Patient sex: M
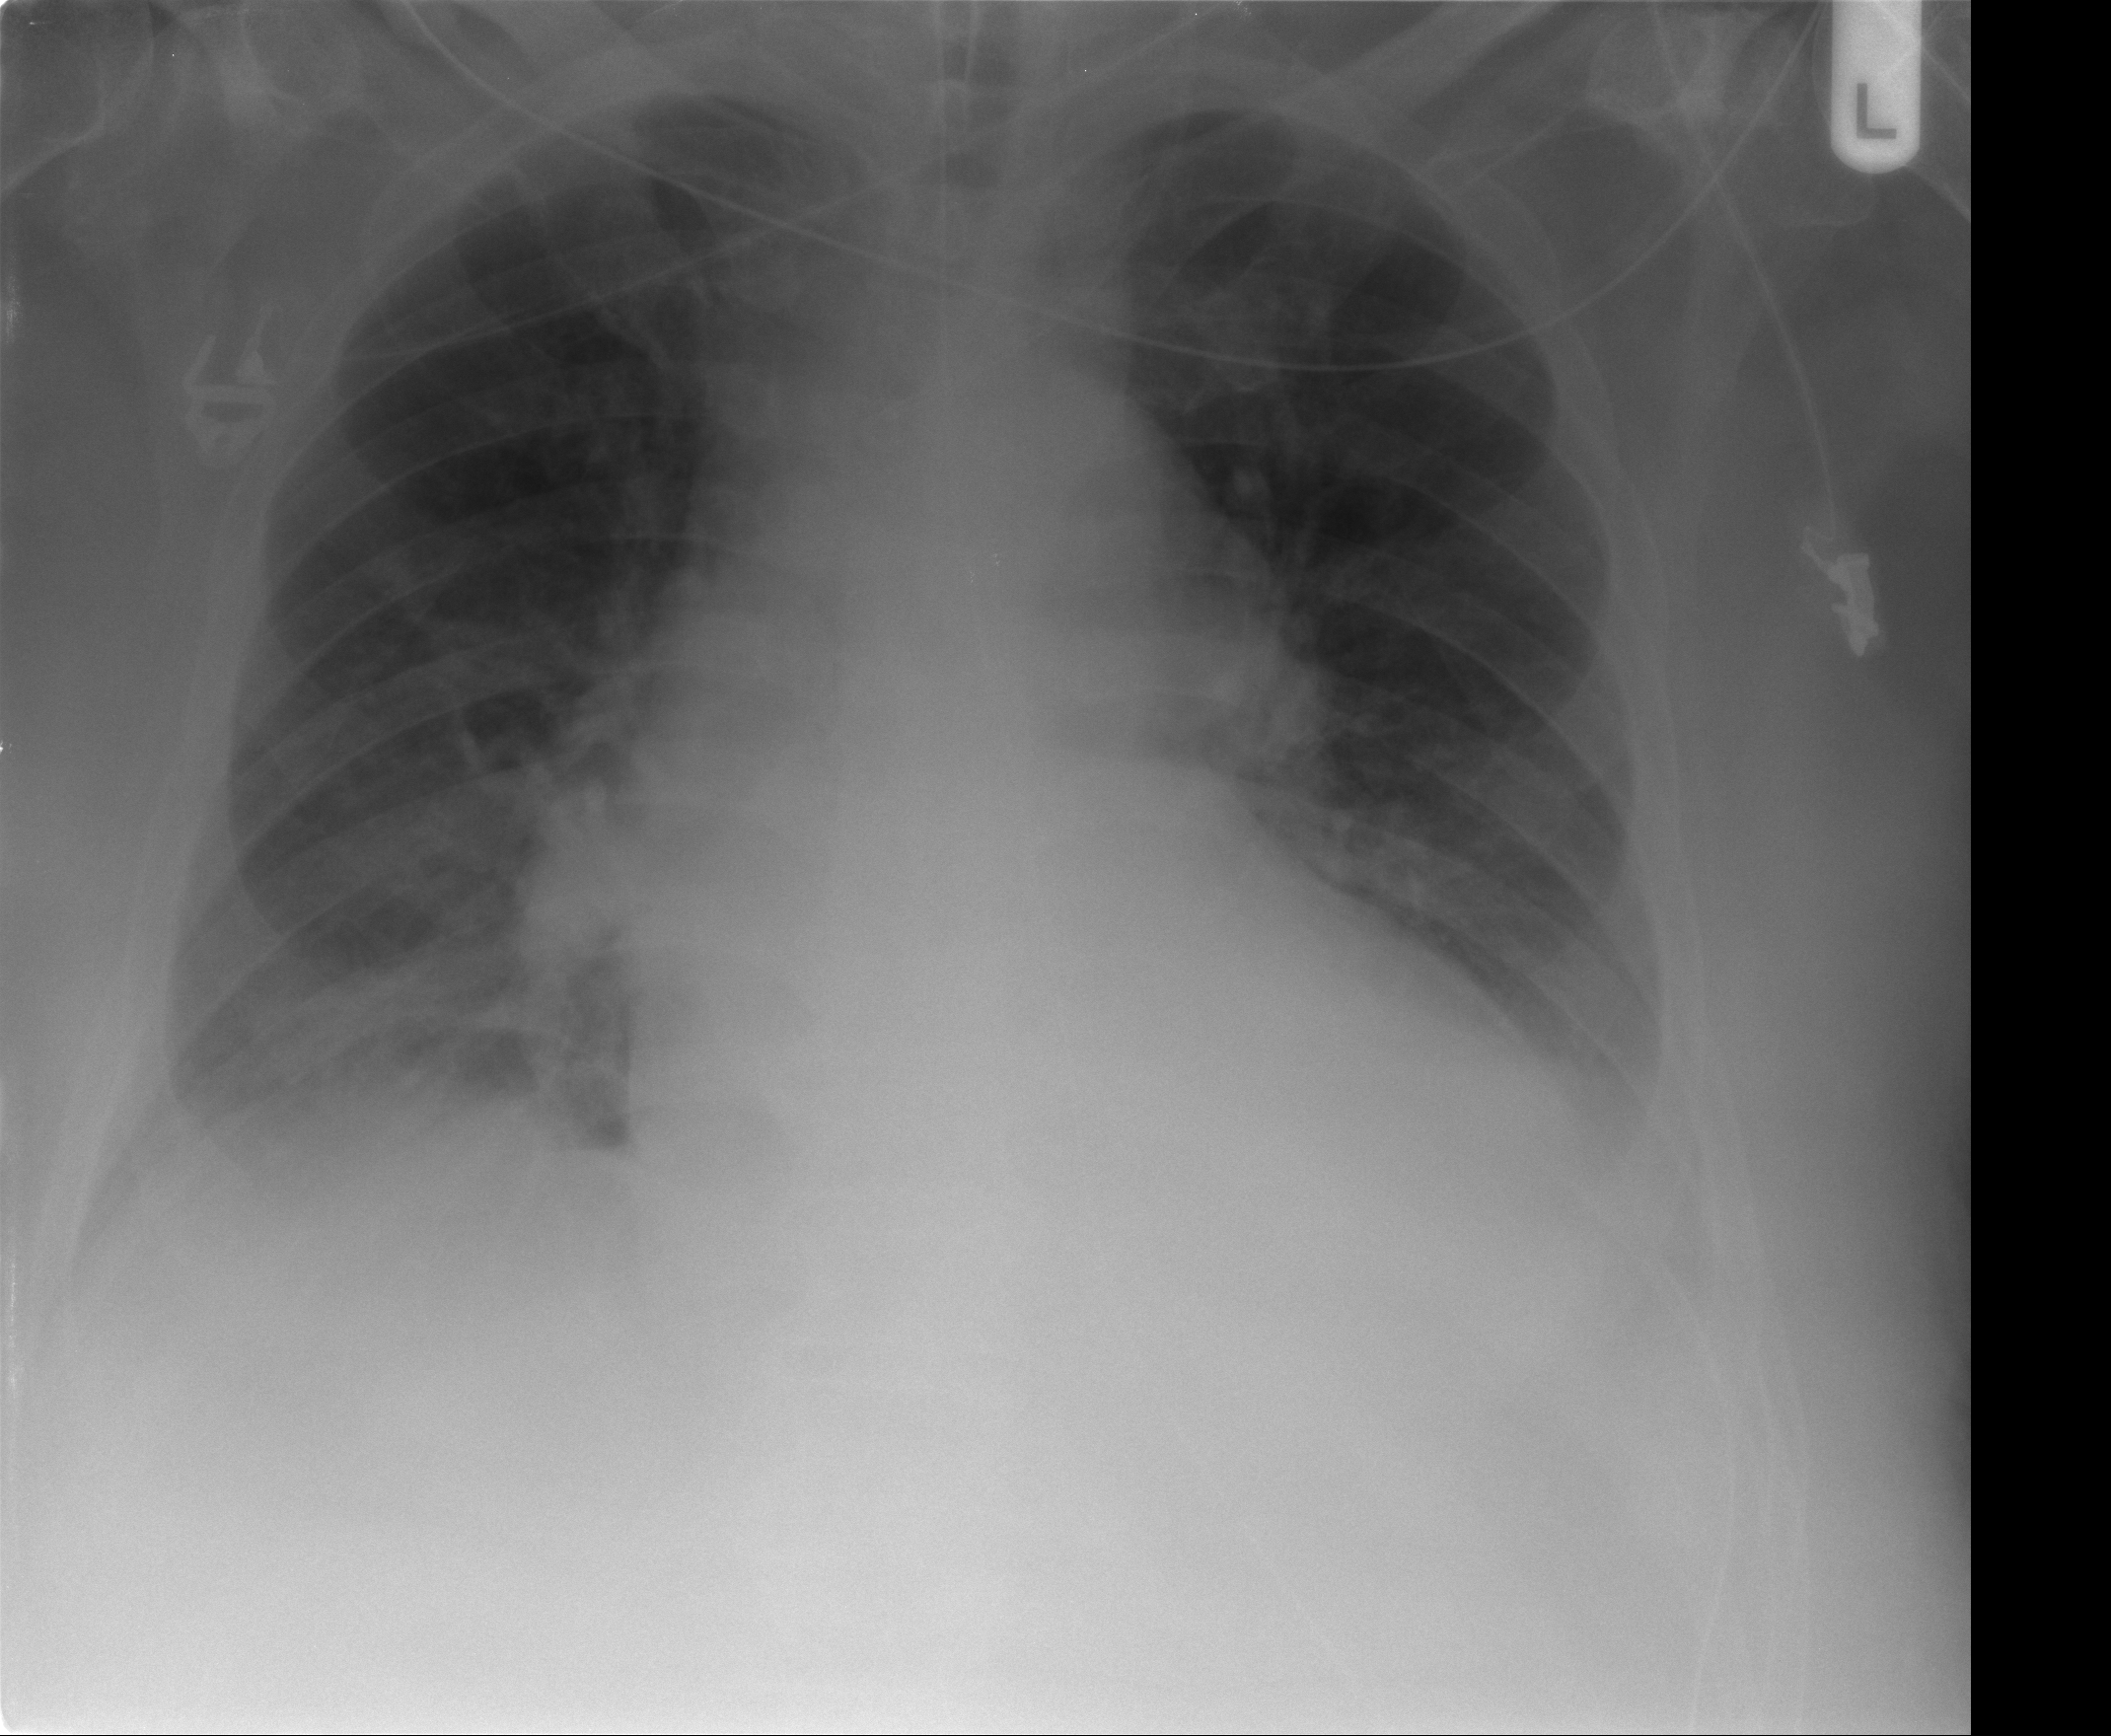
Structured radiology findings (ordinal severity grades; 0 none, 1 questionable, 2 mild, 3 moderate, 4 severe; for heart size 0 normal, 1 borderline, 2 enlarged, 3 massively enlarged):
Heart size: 1
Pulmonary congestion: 3
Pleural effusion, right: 1
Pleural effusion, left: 2
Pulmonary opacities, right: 1
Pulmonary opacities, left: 1
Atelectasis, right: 2
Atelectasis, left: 1